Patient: sex F, age 58
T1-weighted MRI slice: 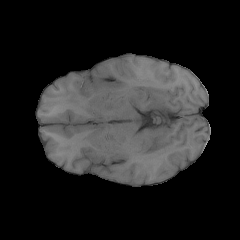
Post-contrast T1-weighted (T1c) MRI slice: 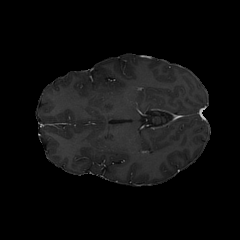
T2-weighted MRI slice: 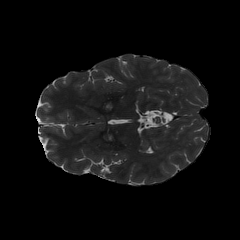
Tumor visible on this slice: no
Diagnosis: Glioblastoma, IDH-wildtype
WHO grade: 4